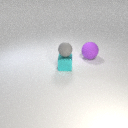
small cyan metal cube below small gray rubber sphere